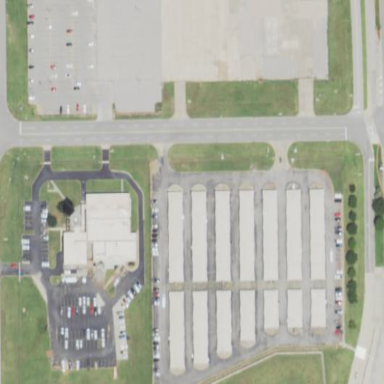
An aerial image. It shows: Carports parking area.